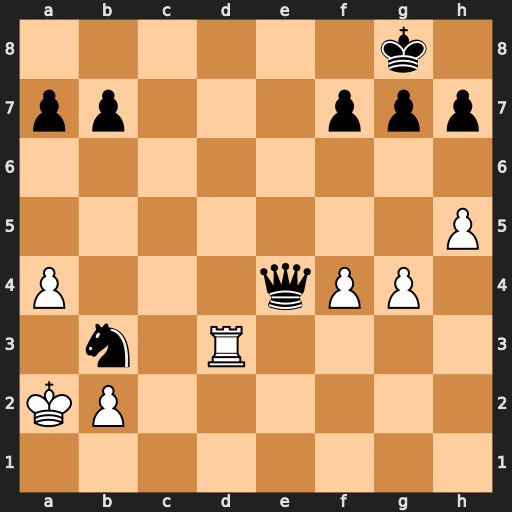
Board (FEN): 6k1/pp3ppp/8/7P/P3qPP1/1n1R4/KP6/8
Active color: w
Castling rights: -
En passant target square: -
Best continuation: Rd8+ Qe8 Rxe8#